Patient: sex M, age 29
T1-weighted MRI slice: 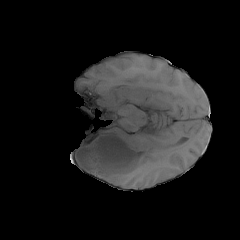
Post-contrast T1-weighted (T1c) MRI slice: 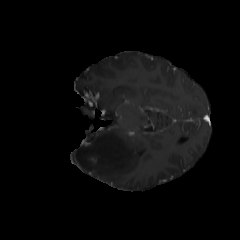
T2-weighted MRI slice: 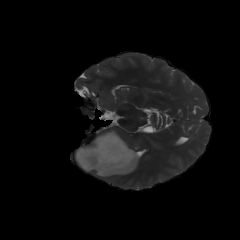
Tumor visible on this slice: yes
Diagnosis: Astrocytoma, IDH-mutant
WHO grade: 4